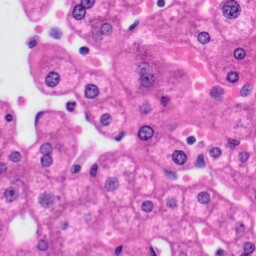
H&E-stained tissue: Liver